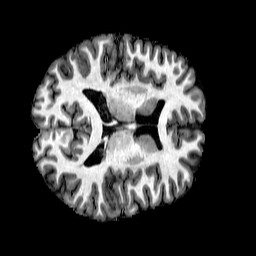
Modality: T1w
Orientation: axial
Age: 23
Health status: healthy
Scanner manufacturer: philips
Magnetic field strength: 3 T
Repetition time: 0.007847 s
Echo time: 0.00362 s